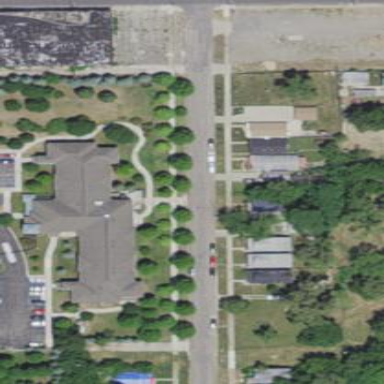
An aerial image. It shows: Nursing home.